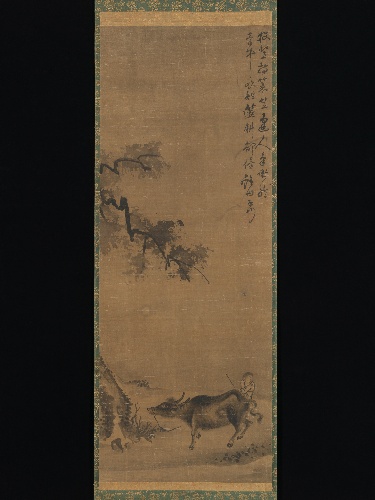
Title: 元　佚名　牧牛圖　軸|Ox and Herdsman
Artist: Unidentified artist
Date: late 13th century
Object type: Hanging scroll
Classification: Paintings
Medium: Hanging scroll; ink on silk
Culture: China
Period: Yuan dynasty (1271–1368)
Dimensions: Image: 39 1/16 × 14 13/16 in. (99.2 × 37.7 cm)
Overall with mounting: 68 1/2 × 15 11/16 in. (174 × 39.9 cm)
Overall with knobs: 68 1/2 × 17 3/8 in. (174 × 44.2 cm)
Department: Asian Art
Credit line: Mary Griggs Burke Collection, Gift of the Mary and Jackson Burke Foundation, 2015
Accession year: 2015
Repository: Metropolitan Museum of Art, New York, NY
Tags: Ox|Men